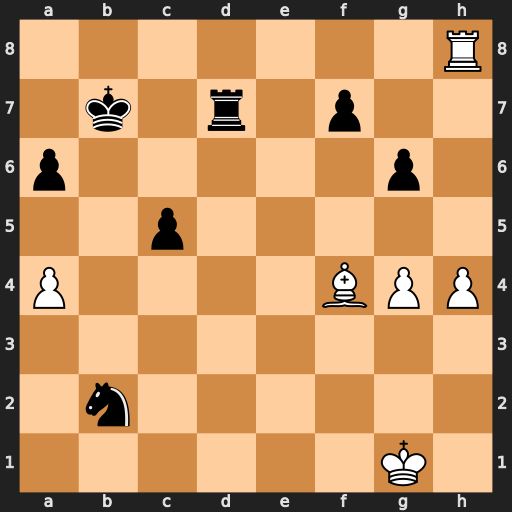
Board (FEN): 7R/1k1r1p2/p5p1/2p5/P4BPP/8/1n6/6K1
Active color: w
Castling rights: -
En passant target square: -
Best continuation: Rb8+ Kc6 Rxb2